八年级 · 解析几何
(9 分) 某兴趣小组对函数 $\mathrm{y}={ }^{\frac{x-1}{x-3}}$ 的图象和性质进行探究, 请你帮助解决下面问题:

(1) 函数 $\mathrm{y}={ }^{\frac{x-1}{x-3}}$ 中自变量 $\mathrm{x}$ 的取值范围是

(2) 如表是 $x 、 y$ 的几组对应值, 则 $m=$

（3）如图, 已经画出了该函数图象的一部分, 请你画出函数图象的另一部分;

(4) 该函数图象两个分支关于一个点成中心对称，这个点的坐标是 \$ \qquad \$ ;

(5) 若函数 $\mathrm{y}={ }^{\frac{x-1}{x-3}}$ 的图象上有三点 $\mathrm{A}\left(\mathrm{x}_{1}, \mathrm{y}_{1}\right) 、 \mathrm{~B}\left(\mathrm{x}_{2}, \mathrm{y}_{2}\right) 、 C\left(\mathrm{x}_{3}, \mathrm{y}_{3}\right)$ 且 $\mathrm{x}_{1}<\mathrm{x}_{2}$ $<3<x_{3}$, 则 $\mathrm{y}_{1} 、 \mathrm{y}_{2} 、 \mathrm{y}_{3}$ 的大小关系是 \$ \qquad \$ (用“<”连接) .
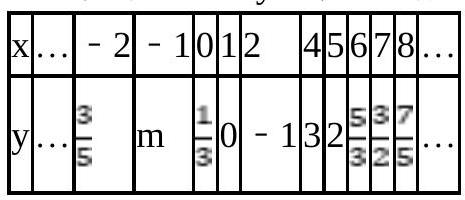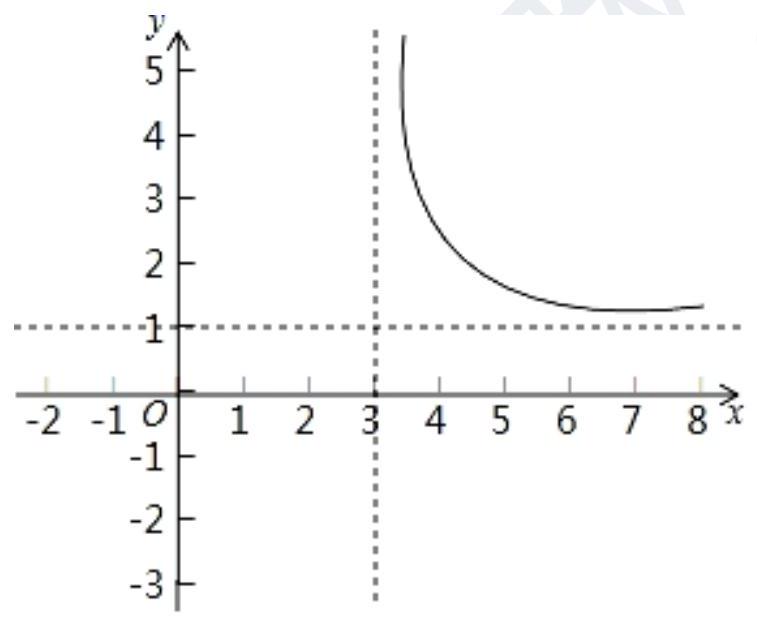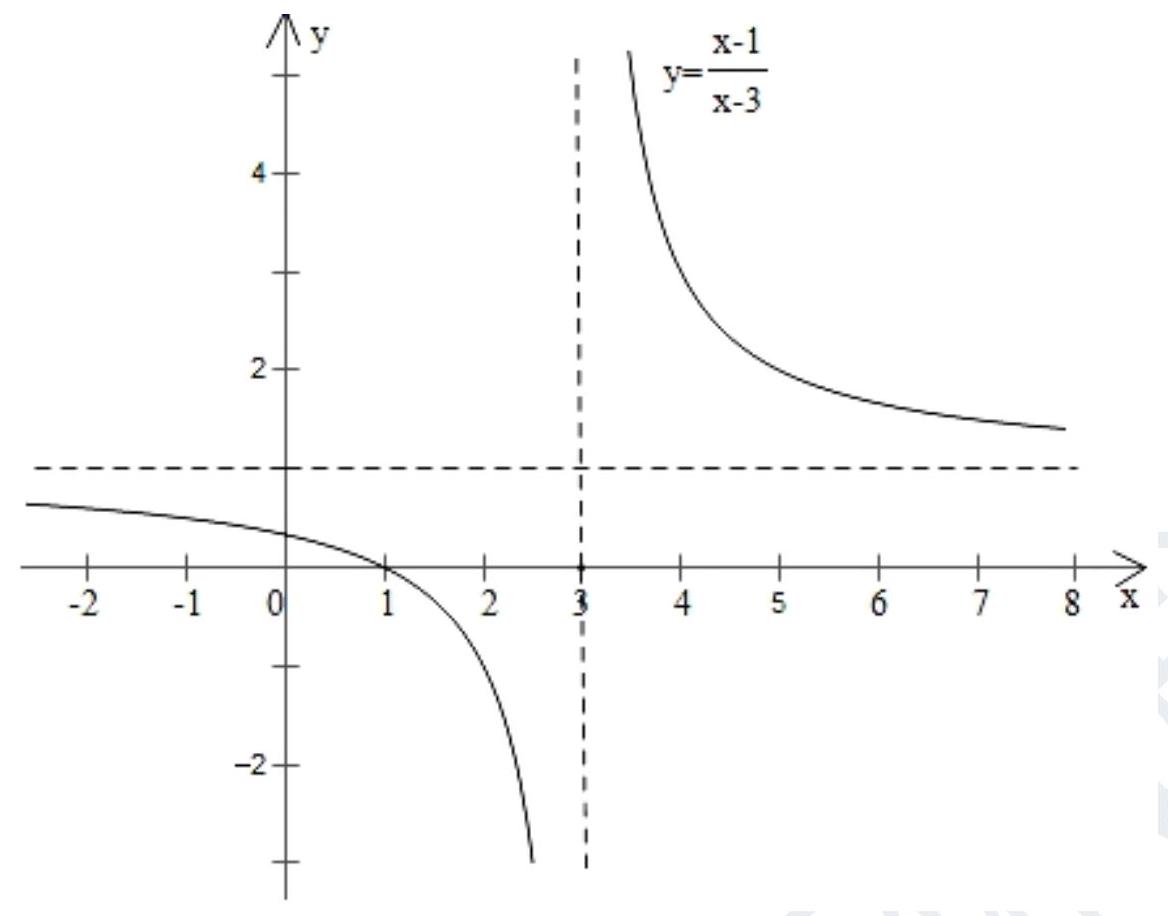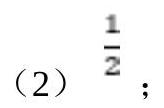
答案:  (1) $\mathrm{x} \neq 3$
$(2)^{\frac{1}{2}}$

(3) 解: 画出函数图象, 如图所示:

(4) $(3,1)$

(5) $\mathrm{y}_{2}<\mathrm{y}_{1}<\mathrm{y}_{3}$.

【考点】反比例函数的性质, 描点法画函数图象

【解析】【解答】解: (1) $\because x$ 在分母上,

$\therefore$ 自变量 $\mathrm{x}$ 的取值范围是 $\mathrm{x}-3 \neq 0$, 解得 $\mathrm{x} \neq 3$;

( 2 ）当 $x=-1$ 时,

$$
y=\frac{-1-1}{-1-3}=\frac{1}{2}
$$

即 $\mathrm{m}=\frac{1}{2}$

（４）该函数图象两个分支关于一个点成中心对称, 这个点的坐标是 ( 3,1 ) ;

( 5 ) 由图象可知, 当 $x<3$ 时, $y<0$ 且 $y$ 随 $x$ 的增大而减小; 当 $x>3$ 时, $y>0$,

$\because \mathrm{x}_{1}<\mathrm{x}_{2}<3<\mathrm{x}_{3} \quad$,

$\therefore \mathrm{y}_{2}<\mathrm{y}_{1}<\mathrm{y}_{3}$.

故答案为:
(1) $x \neq 3$;

(4) $(3,1)$;

(5) $\mathrm{y}_{2}<\mathrm{y}_{1}<\mathrm{y}_{3}$.

【分析】（1）由分母不能为零, 即可得出自变量 $x$ 的取值范围;

(2) 把 $x=-1$ 代入函数关系式即可;

(3) 描点、连线, 画出函数图象即可;

(4) 观察函数图象即可解答;

（5）观察函数图象即可解答.